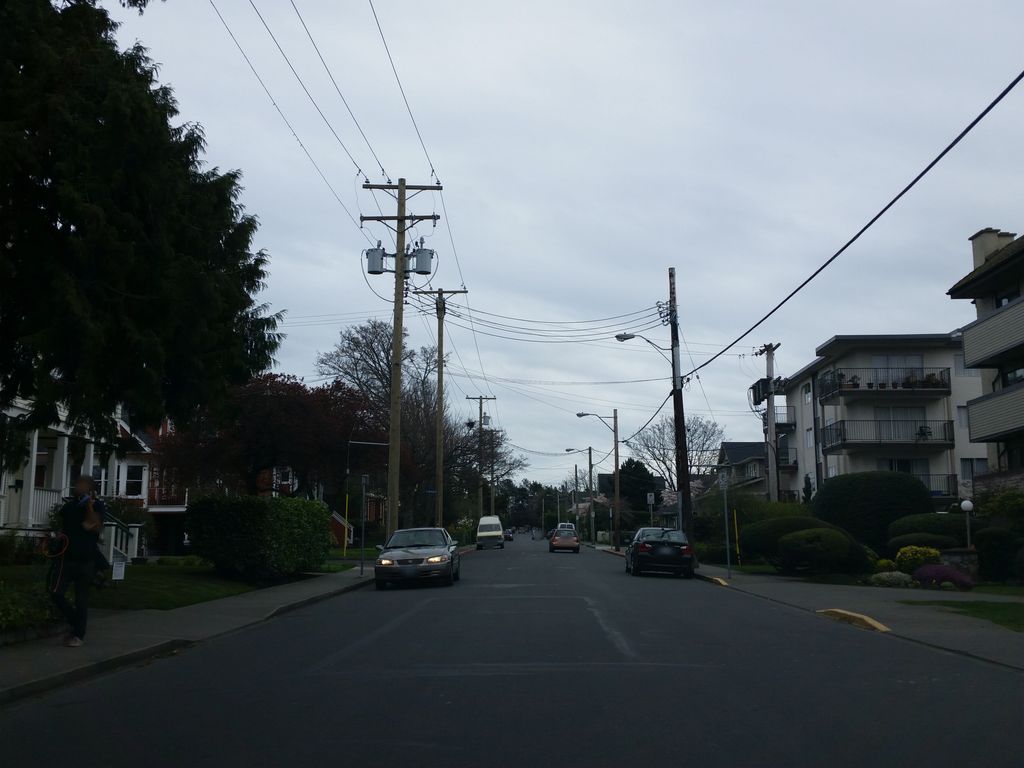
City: victoria